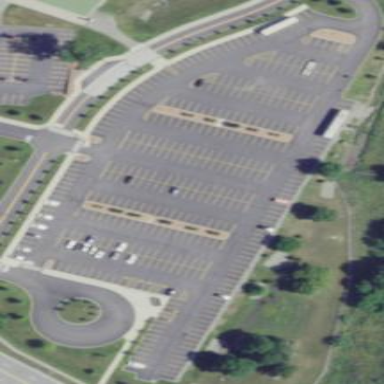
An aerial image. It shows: Parking area with asphalt surface designed for park and ride use.